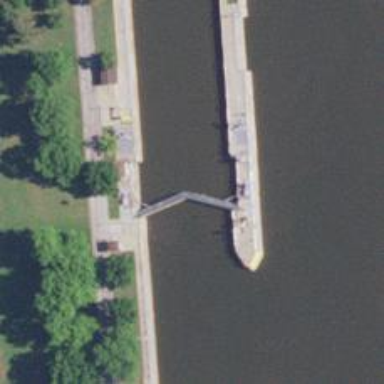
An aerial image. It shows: Lock gate along waterway.